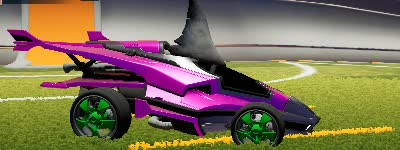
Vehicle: aftershock